Question: I think I accidentally installed Foreverjs somewhere and started it. Every time I kill this process another one takes its place
I have no idea where forever might be (or if thats actually whats causing it) because I install it locally.
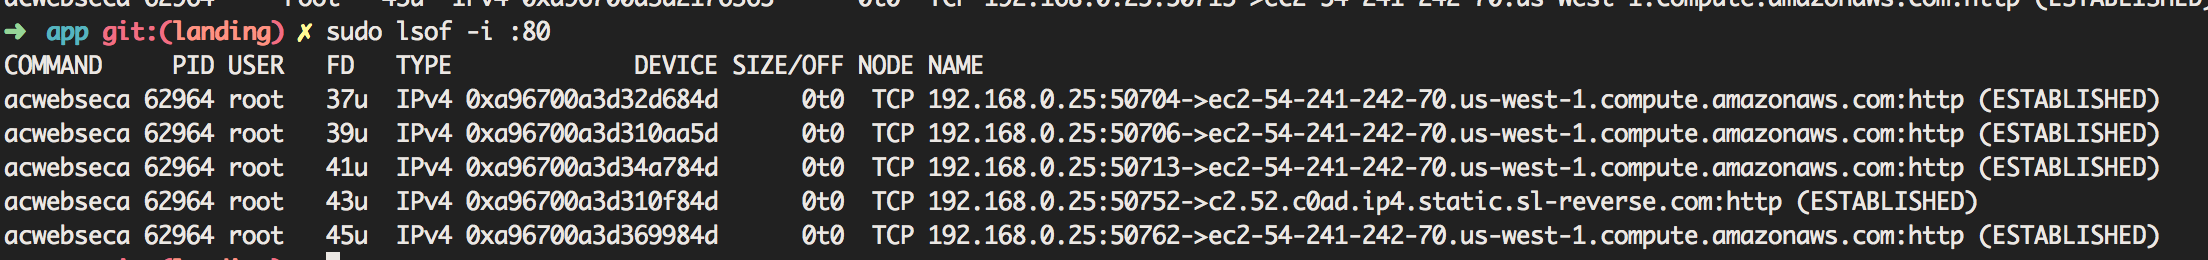
Answer: If it restarts itself it means there is a parent process monitoring. Find the parent process and kill it first 'ps -o ppid= -p PID'.